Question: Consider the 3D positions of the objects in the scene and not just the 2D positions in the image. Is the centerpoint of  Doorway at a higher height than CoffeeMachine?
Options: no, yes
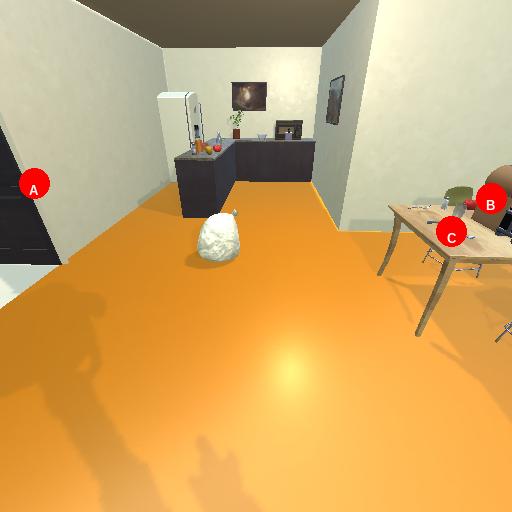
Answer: no